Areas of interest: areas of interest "Library"
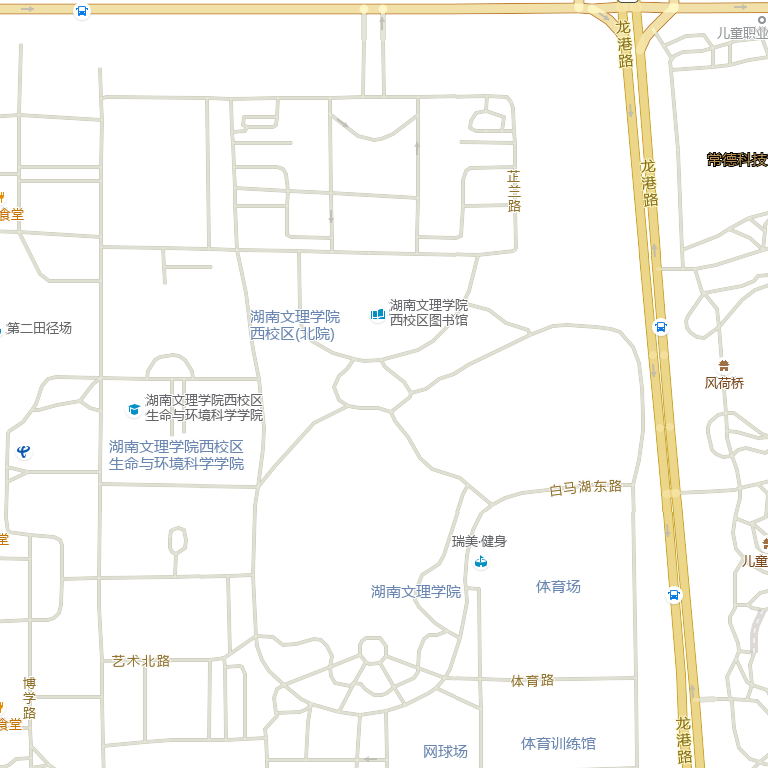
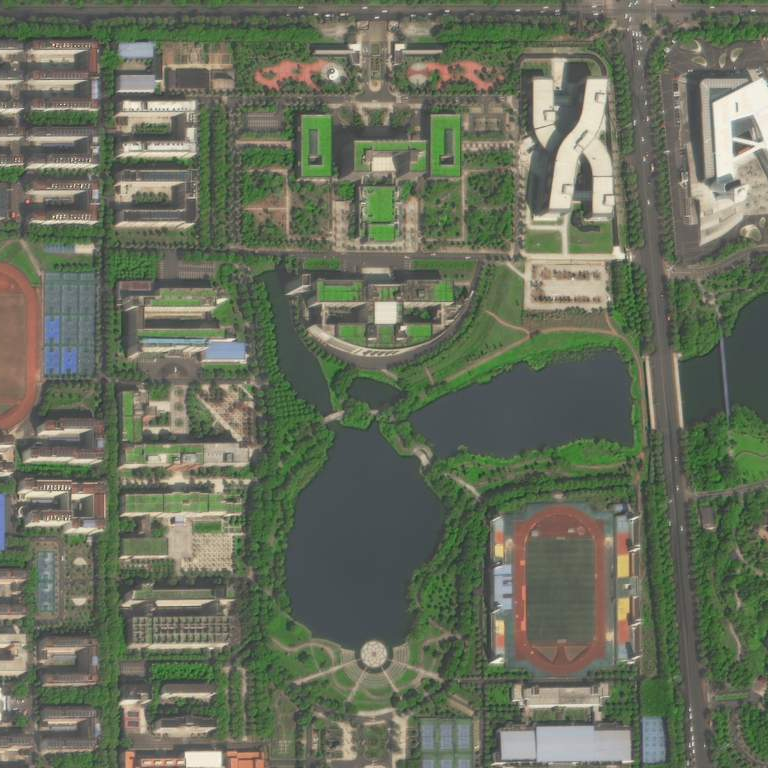